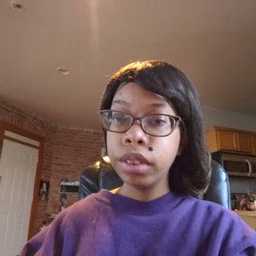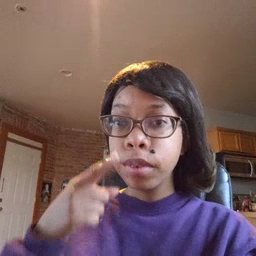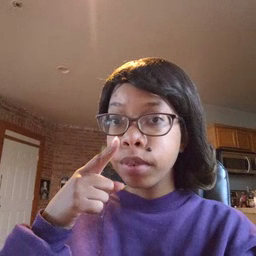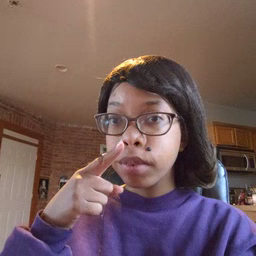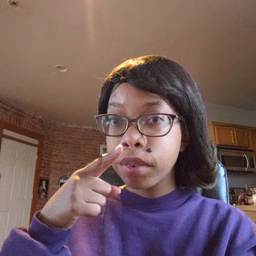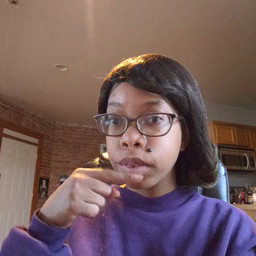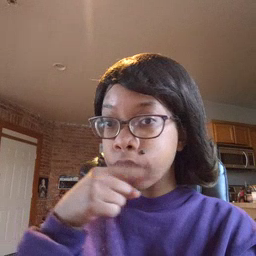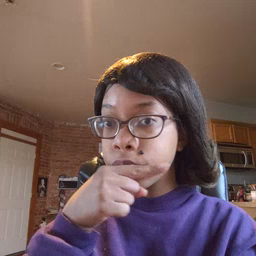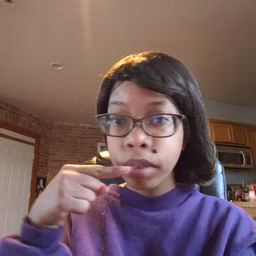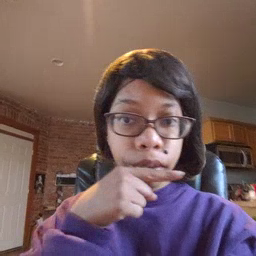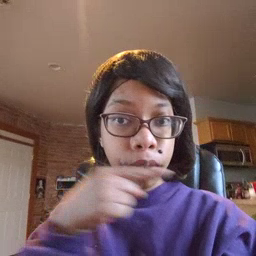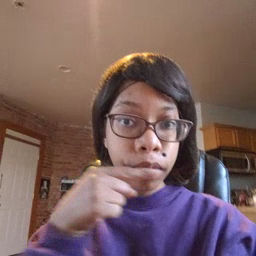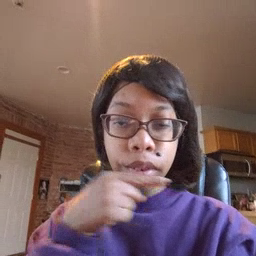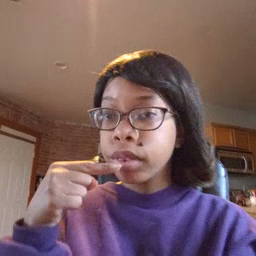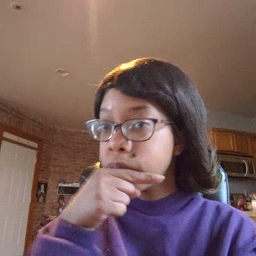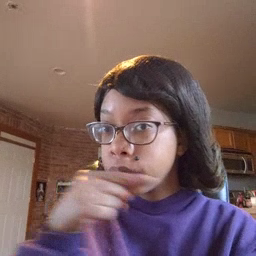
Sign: toothbrush